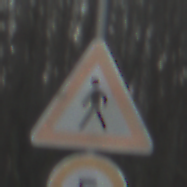
Verkehrszeichen: FussgaengerRechts
Zusatzzeichen unten: Geschwindigkeit5
Umgebung: Outdoor, Nature
Tageszeit: SunriseSunset
Wetter: Clear
Licht: Natural
Jahreszeit: Winter
Kontrast: LowContrast